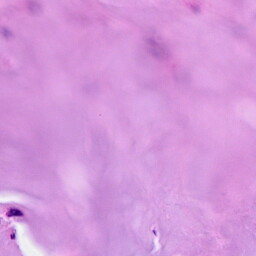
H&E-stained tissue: Breast